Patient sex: M
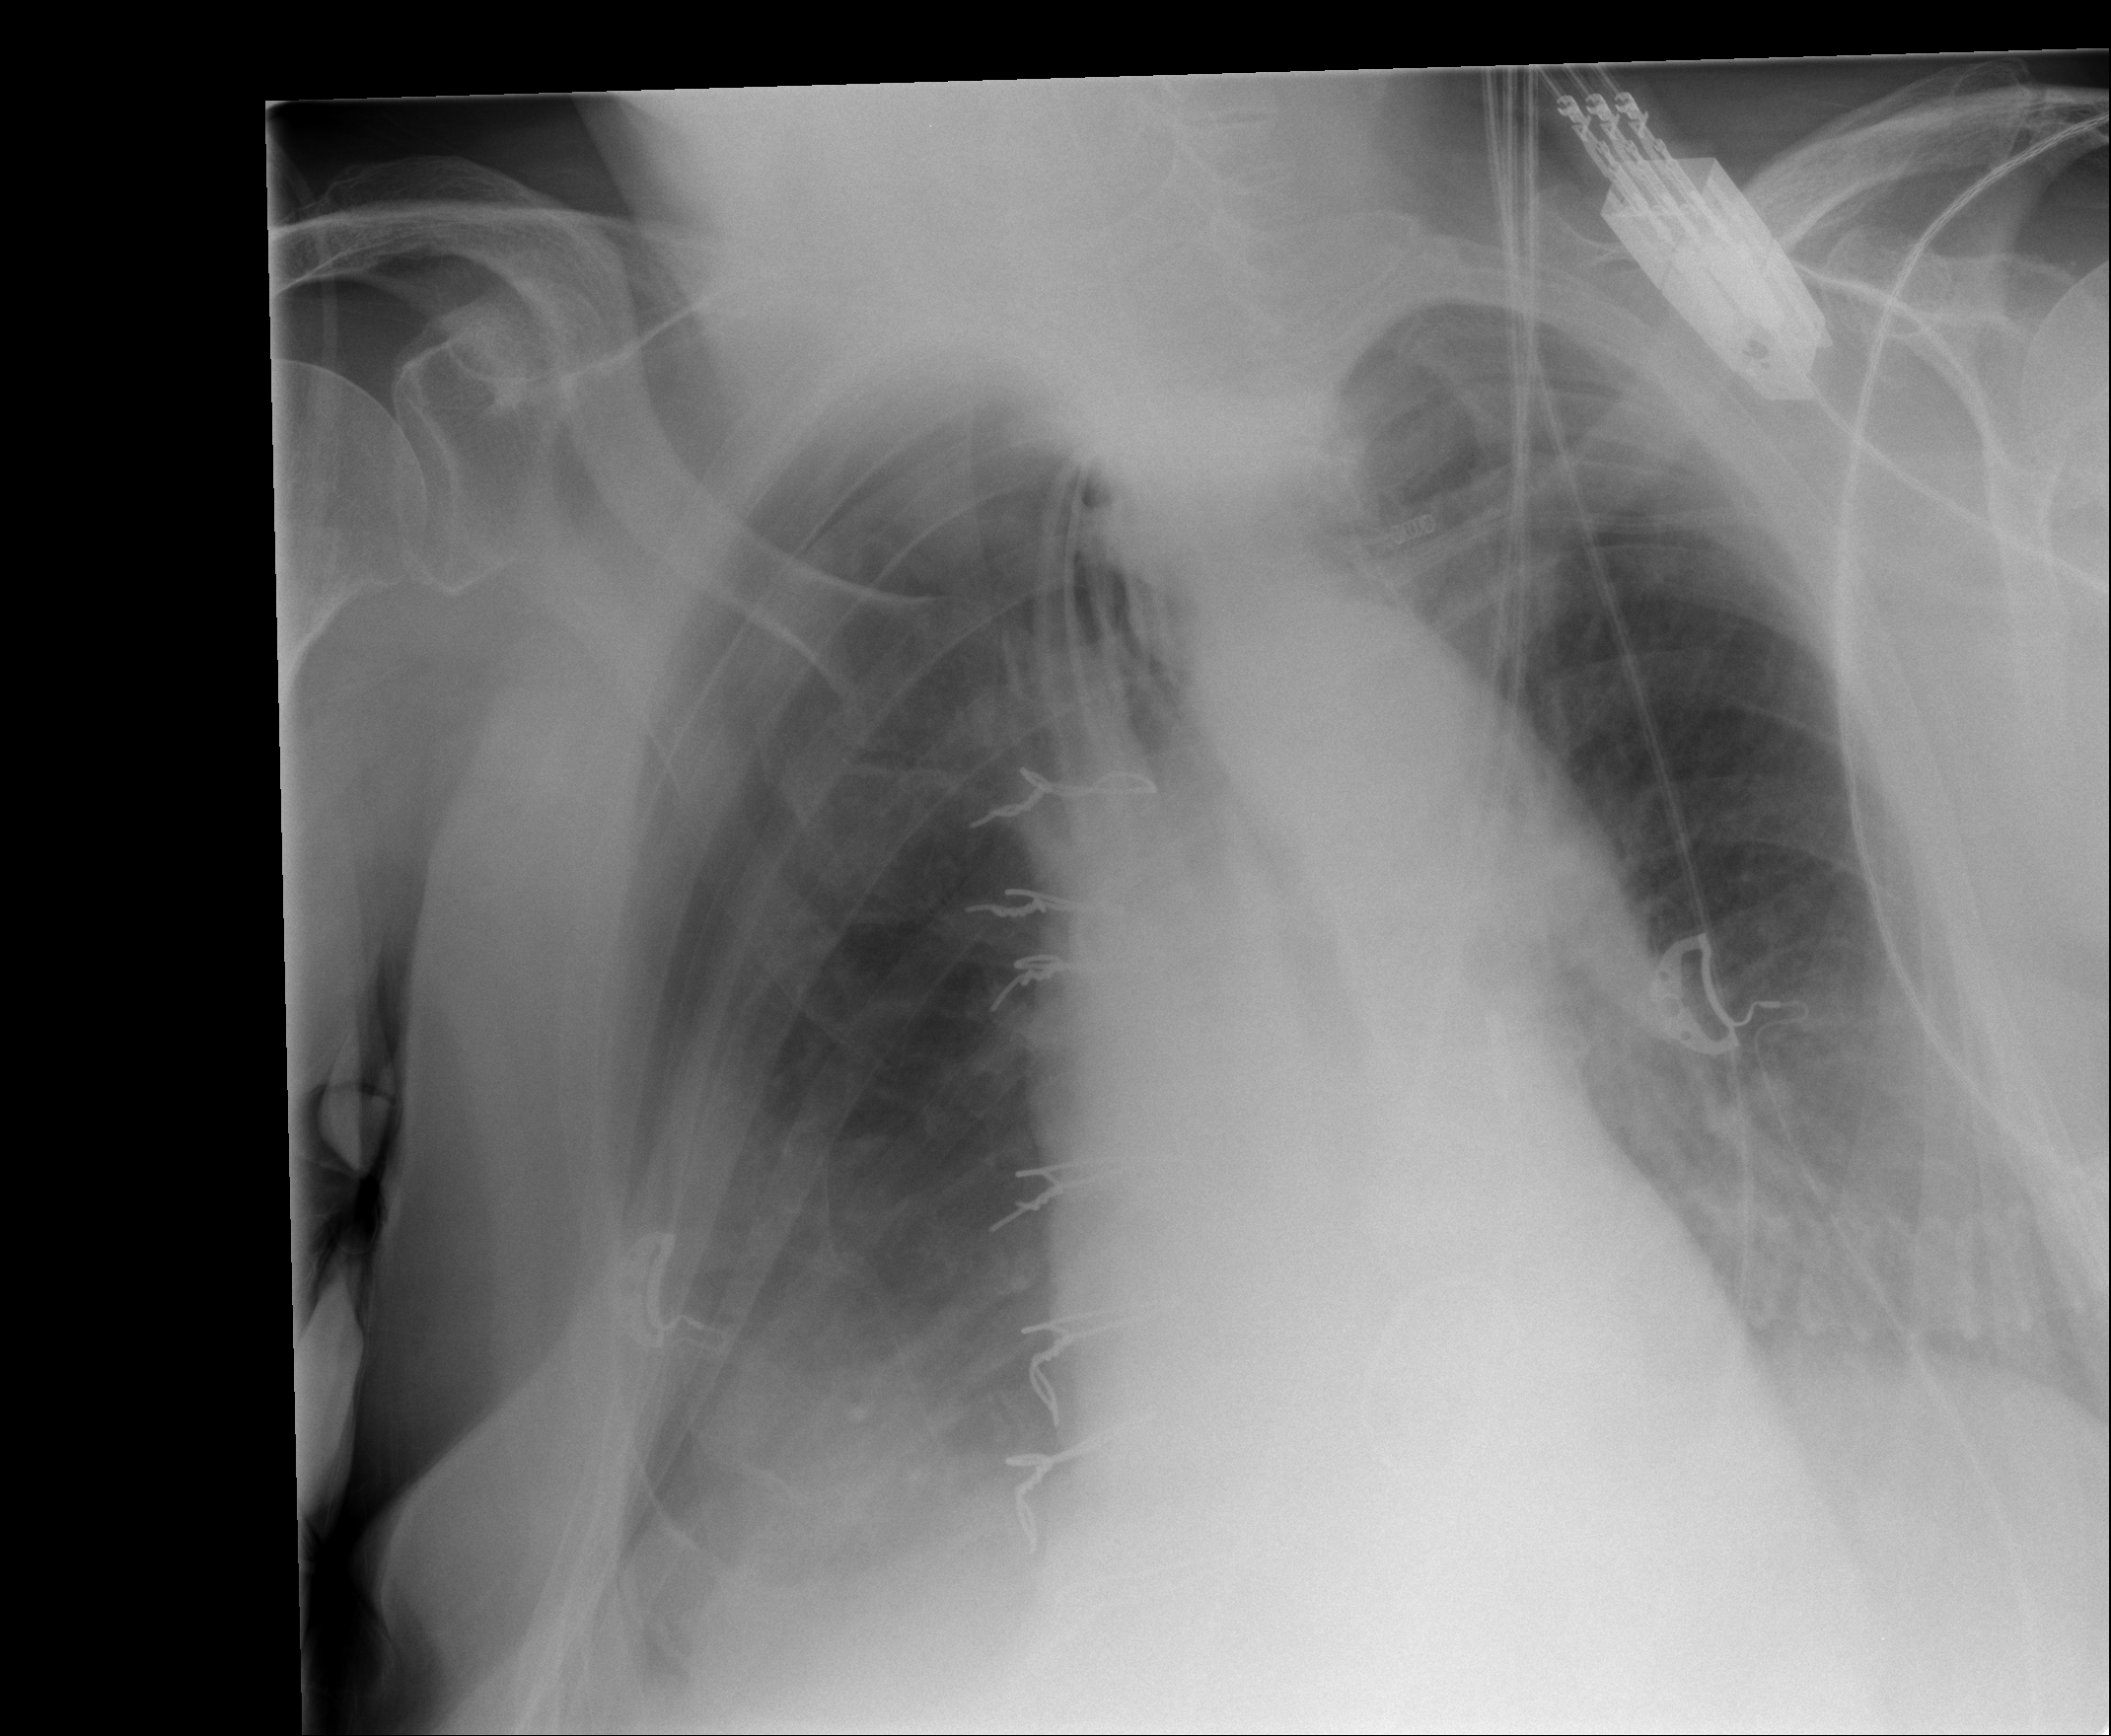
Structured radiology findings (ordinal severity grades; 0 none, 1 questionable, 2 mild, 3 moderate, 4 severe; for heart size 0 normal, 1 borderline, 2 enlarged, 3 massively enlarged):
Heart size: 1
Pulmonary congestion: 2
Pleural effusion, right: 3
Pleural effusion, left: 2
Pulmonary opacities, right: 0
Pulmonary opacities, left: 0
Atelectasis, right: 3
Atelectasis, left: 3